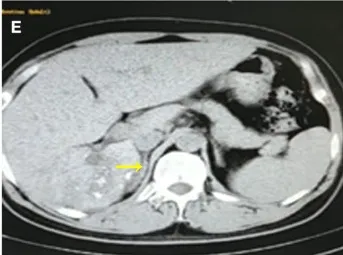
Follow-up CT images of the patient after 1-year albendazole therapy. Abdominal CT images showed that the lesion in liver was obviously diminished accompanied with calcification (D,E).
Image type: radiology (ct)